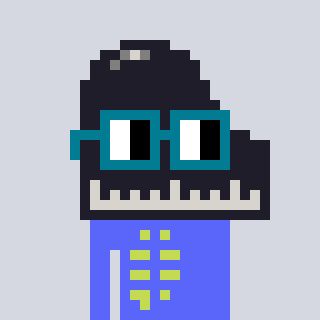
a pixel art character with square dark green glasses, a piano-shaped head and a purple-colored body on a cool background